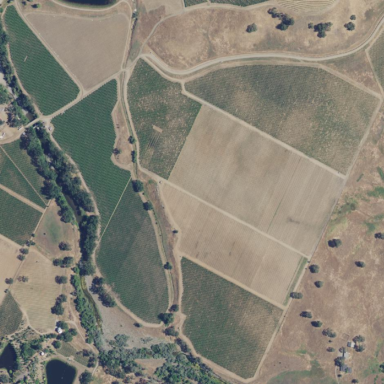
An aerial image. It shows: Vineyard growing wine grapes.